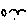
Label: bird